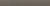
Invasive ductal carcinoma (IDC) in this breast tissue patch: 0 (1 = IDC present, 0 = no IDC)